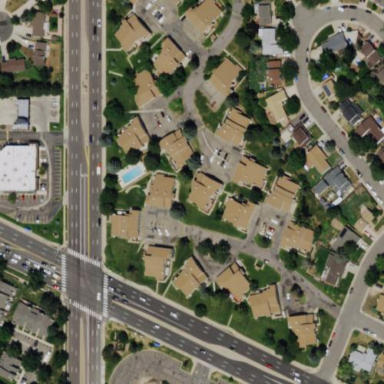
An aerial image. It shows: Residential area consisting of condominiums.